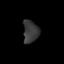
Tissue: lung
Cell type: Epithelial cells
Senescence score: 0.1042
Nuclear area (px): 341
Mean DAPI intensity: 56.806